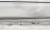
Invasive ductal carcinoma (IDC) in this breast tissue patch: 0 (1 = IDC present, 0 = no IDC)